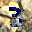
Label: 3